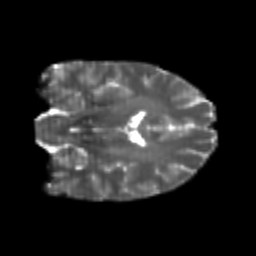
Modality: T2w
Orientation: coronal
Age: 24
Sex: female
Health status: healthy
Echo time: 0.074 s